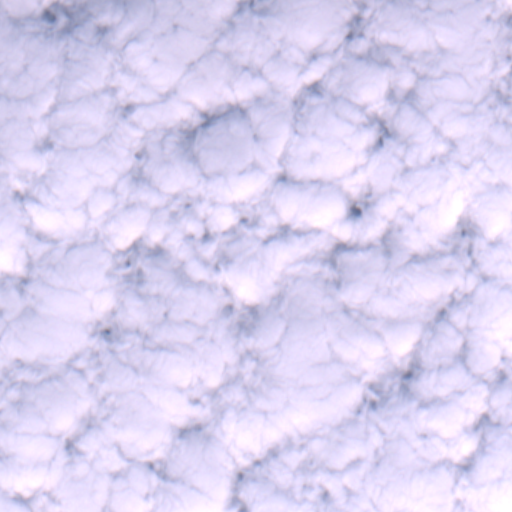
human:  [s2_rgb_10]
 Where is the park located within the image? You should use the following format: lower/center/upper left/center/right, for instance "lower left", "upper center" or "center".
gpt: The park is located in the lower center of the image.
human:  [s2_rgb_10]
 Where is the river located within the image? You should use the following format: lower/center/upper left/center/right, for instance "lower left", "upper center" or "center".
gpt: The river is located in the left of the image.
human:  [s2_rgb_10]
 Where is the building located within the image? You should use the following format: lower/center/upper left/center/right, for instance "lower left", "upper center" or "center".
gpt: The building is located in the lower left of the image.
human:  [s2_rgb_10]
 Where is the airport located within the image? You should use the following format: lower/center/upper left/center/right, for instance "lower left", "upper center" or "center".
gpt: There is no airport in the image.